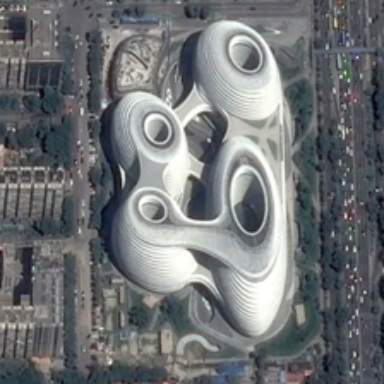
Some buildings and many green trees are around a white strange center building .